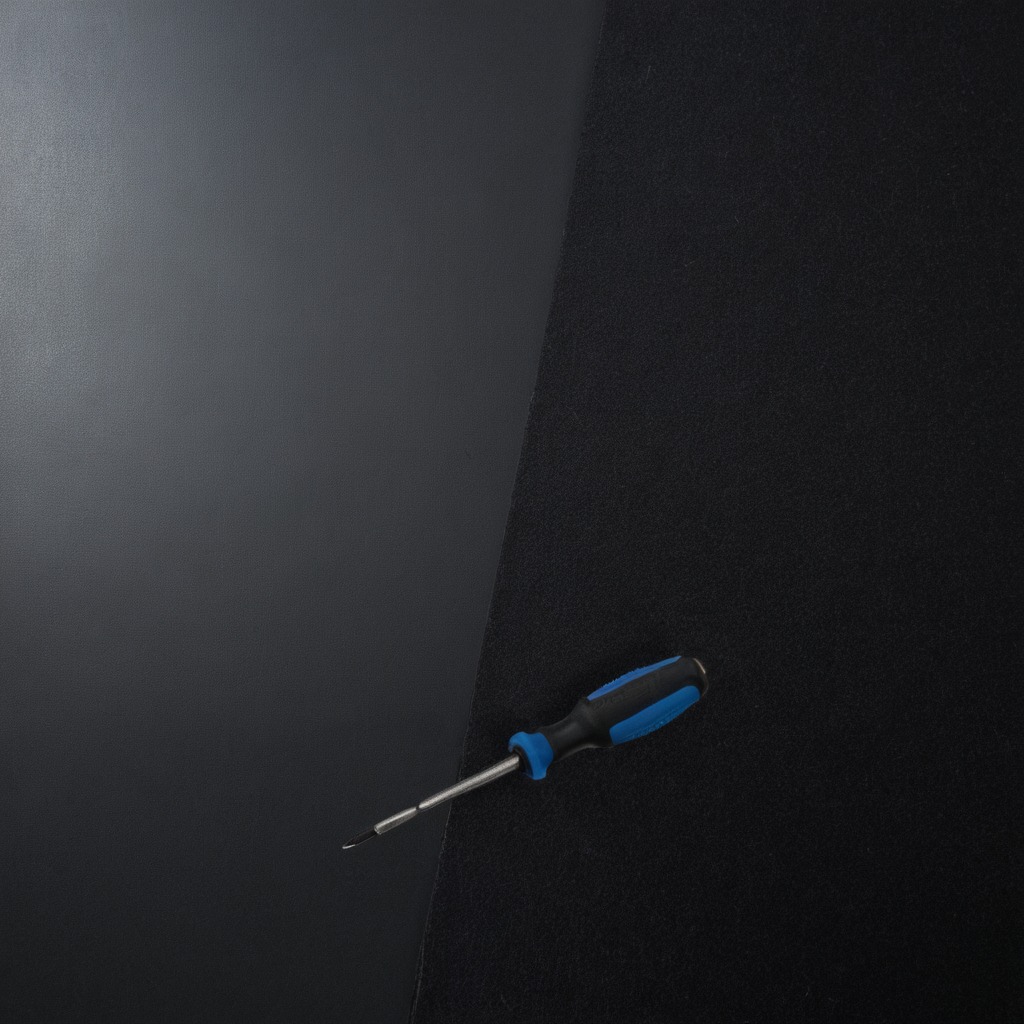
A screwdriver lies on a clean granite tabletop covered with a black rubber mat inside a workshop under bright overhead lighting crisp shadows high clarity worn but beneath the mat.